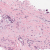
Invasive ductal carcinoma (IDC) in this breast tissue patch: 0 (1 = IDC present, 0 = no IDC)